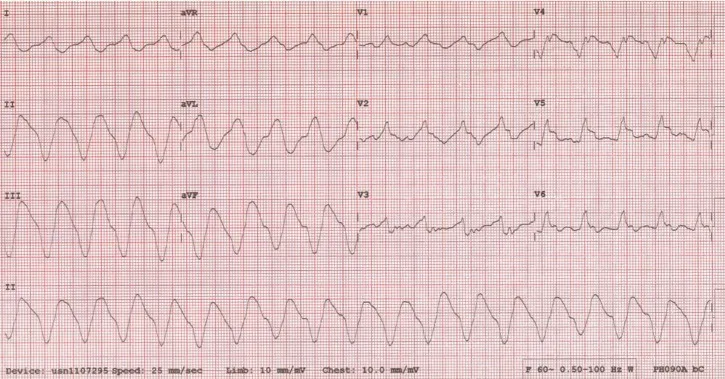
A 12-lead electrocardiogram with inhibition of pacing that demonstrates an underlying ventricular tachycardia at a cycle length of 540 ms (112 bpm) of a right bundle branch, left superior axis morphology.
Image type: electrography (ekg)